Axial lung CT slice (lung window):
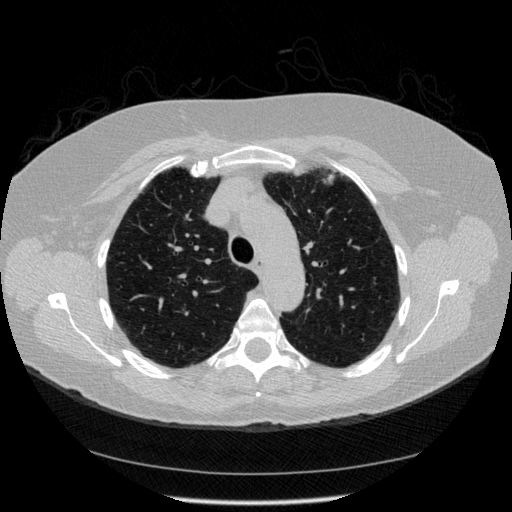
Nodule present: no